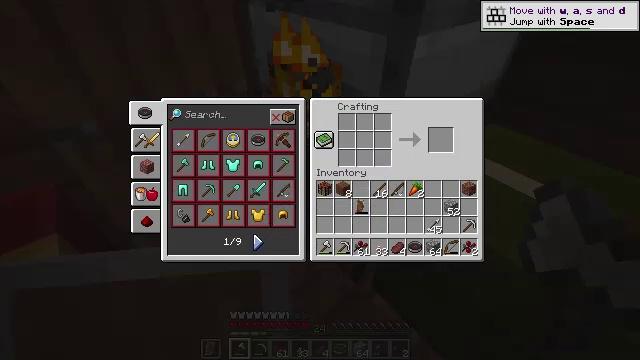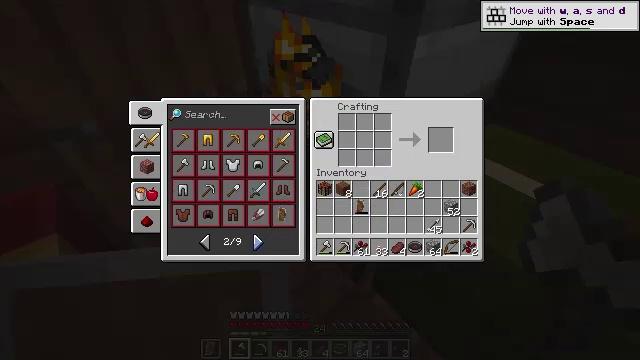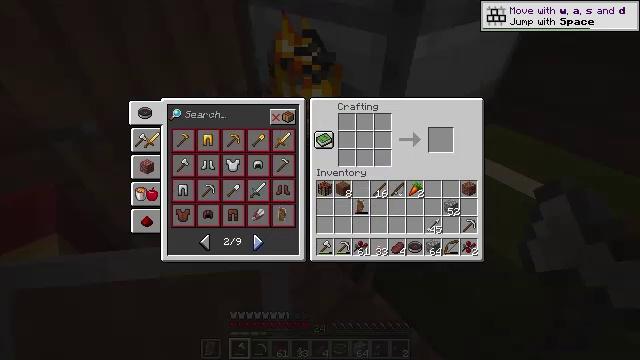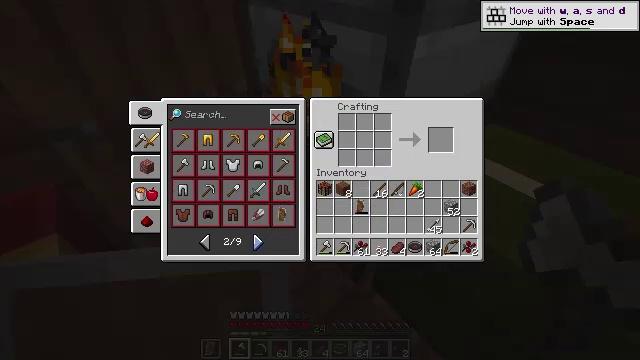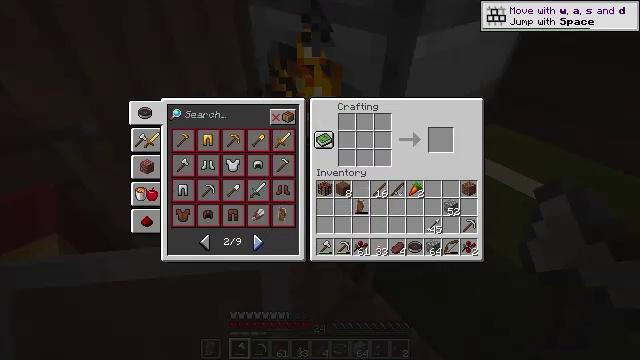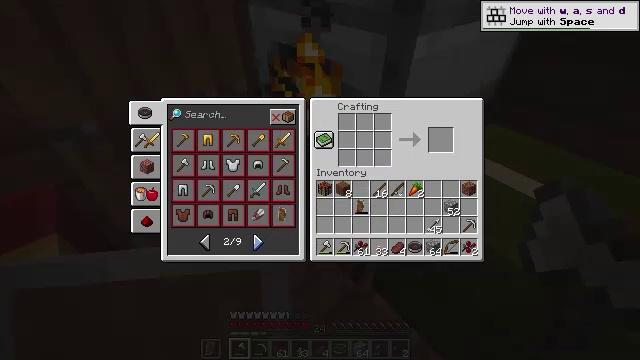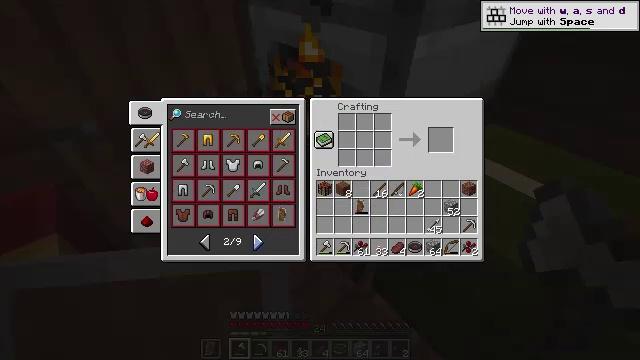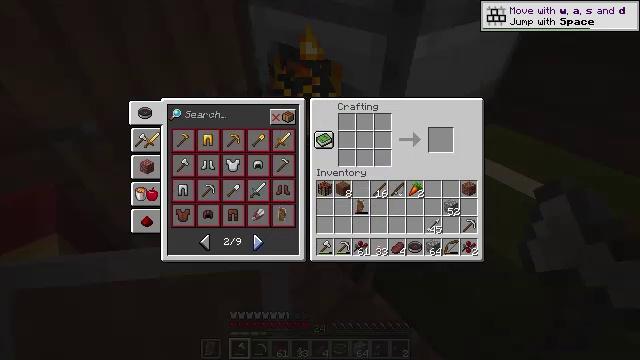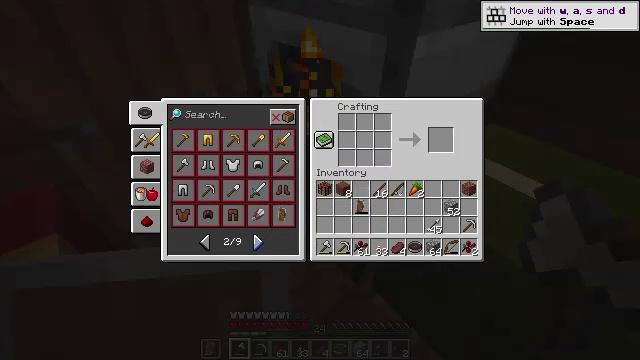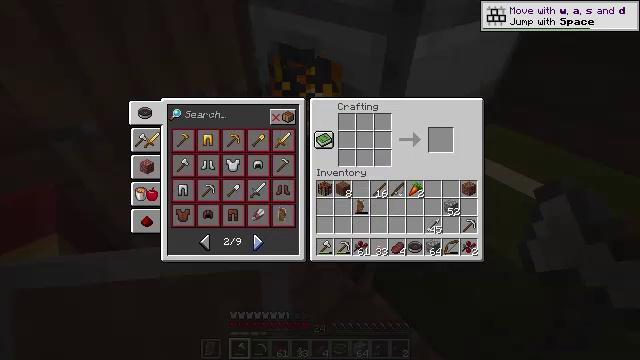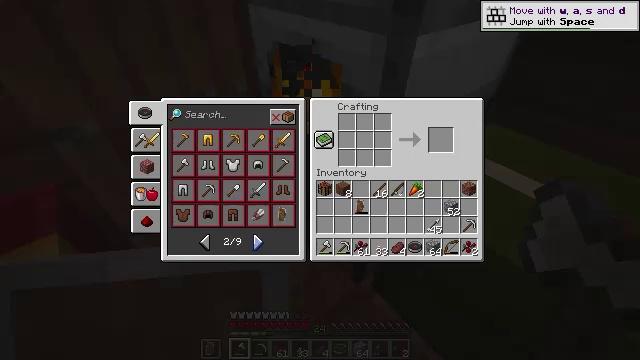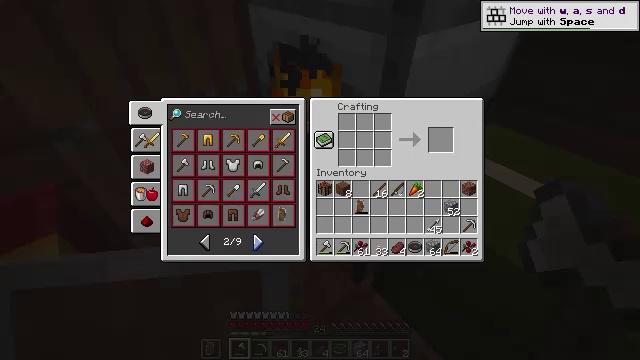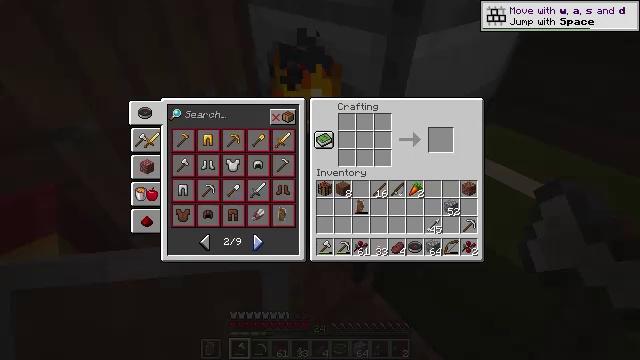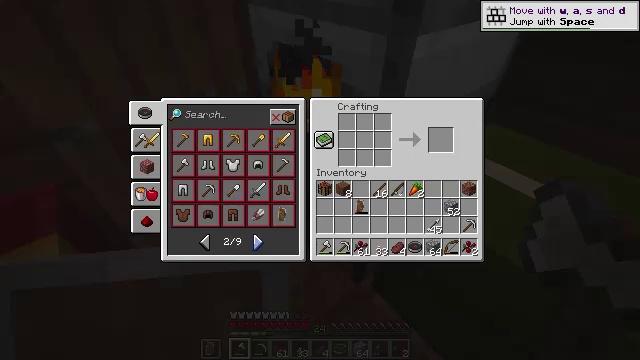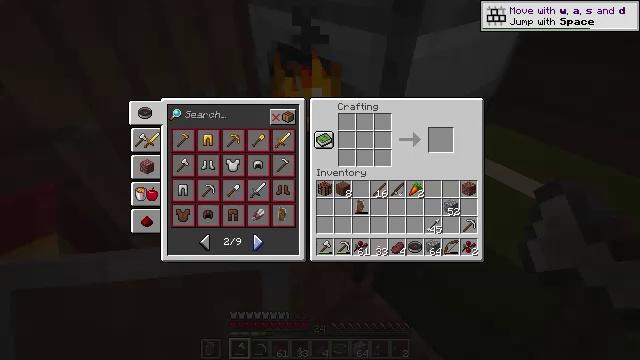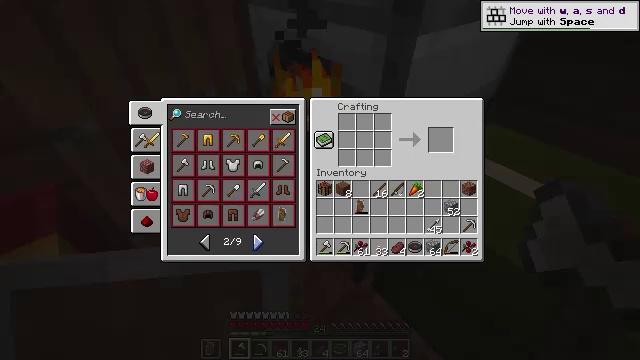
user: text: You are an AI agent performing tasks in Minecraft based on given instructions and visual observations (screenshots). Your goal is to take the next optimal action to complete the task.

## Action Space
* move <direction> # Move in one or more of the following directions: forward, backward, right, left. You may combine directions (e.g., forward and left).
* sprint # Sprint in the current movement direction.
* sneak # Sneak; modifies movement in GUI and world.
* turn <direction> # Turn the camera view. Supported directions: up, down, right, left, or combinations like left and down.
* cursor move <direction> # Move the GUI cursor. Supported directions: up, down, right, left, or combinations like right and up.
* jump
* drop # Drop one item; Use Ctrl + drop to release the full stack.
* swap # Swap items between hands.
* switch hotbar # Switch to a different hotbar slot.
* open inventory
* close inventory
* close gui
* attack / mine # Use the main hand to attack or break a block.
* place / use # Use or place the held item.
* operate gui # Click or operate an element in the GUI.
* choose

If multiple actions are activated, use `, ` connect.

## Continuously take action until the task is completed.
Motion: motion action
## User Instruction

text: Construct a carrot on a stick at the crafting table.
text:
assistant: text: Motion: operate gui
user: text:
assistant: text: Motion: operate gui
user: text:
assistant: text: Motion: no_op
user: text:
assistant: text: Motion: no_op
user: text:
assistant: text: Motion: no_op
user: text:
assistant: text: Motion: no_op
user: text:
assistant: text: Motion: no_op
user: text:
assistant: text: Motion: no_op
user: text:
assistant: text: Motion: no_op
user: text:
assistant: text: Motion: no_op
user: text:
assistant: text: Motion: no_op
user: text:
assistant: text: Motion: no_op
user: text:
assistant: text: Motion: no_op
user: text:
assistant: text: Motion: no_op
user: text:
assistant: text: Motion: no_op
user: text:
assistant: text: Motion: no_op
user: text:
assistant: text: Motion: operate gui
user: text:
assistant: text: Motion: operate gui
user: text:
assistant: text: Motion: operate gui
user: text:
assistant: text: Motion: no_op
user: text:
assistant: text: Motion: no_op
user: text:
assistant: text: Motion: no_op
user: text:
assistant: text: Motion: no_op
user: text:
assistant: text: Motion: no_op
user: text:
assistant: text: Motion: no_op
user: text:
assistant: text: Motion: no_op
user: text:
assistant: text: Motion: no_op
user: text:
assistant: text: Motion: no_op
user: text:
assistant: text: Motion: no_op
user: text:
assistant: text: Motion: operate gui